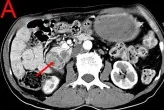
CECT and pathological result of the patient before and after surgery. (A) Tumor condition at first CECT scan.
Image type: radiology (ct)